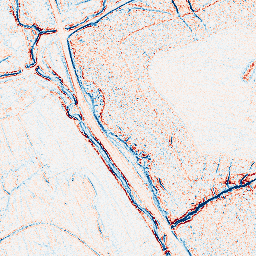
Category: edge_preserving
Decomposition family: bilateral
Decomposition parameters: d: 5
sigma_color: 75
sigma_space: 100
Upsampling method: bicubic_16x
Upsampling parameters: scale: 16
Upsampling scale: 16